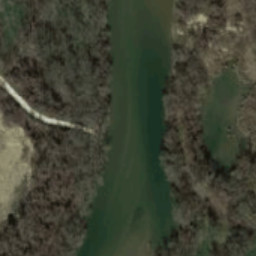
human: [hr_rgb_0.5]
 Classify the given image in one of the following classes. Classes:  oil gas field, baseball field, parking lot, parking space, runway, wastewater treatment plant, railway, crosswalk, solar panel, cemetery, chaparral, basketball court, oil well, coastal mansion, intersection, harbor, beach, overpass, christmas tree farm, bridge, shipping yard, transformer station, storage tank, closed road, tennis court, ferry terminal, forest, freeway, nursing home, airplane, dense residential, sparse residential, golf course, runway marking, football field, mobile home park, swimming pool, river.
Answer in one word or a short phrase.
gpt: river